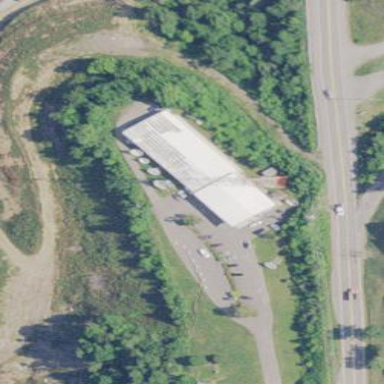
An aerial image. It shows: Commercial building that houses television studio.